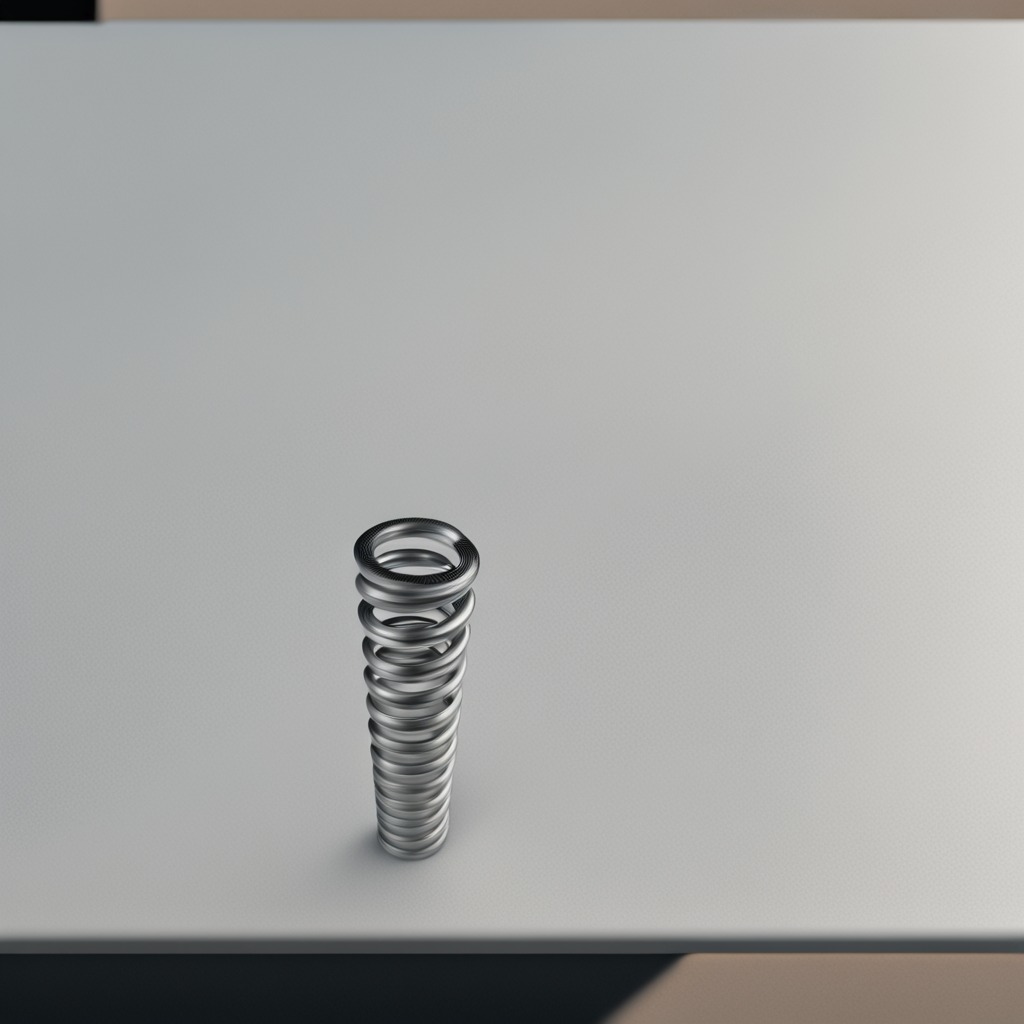
A coiled metal spring is lying on the table.